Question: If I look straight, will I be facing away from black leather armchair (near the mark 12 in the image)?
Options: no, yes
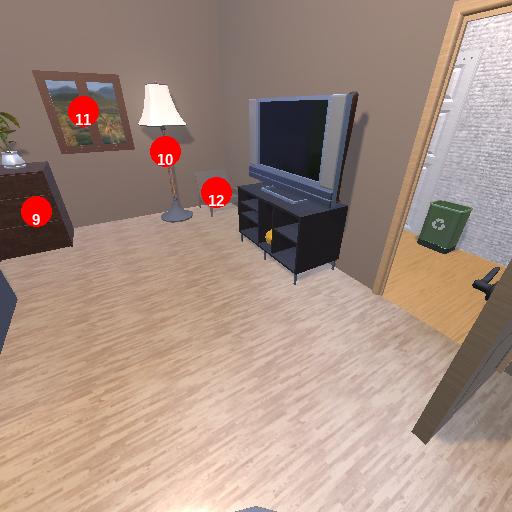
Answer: no